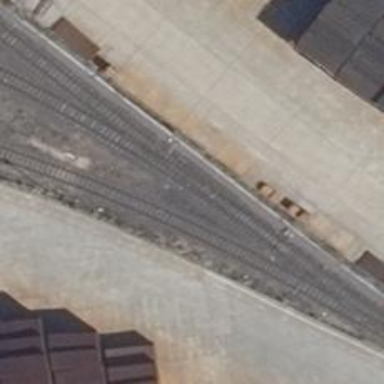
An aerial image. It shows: Railway switch.